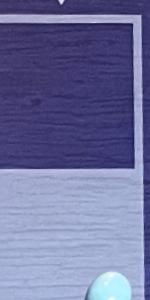
Label: Empty